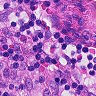
Metastatic tissue present: no